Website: apple
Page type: address-validator
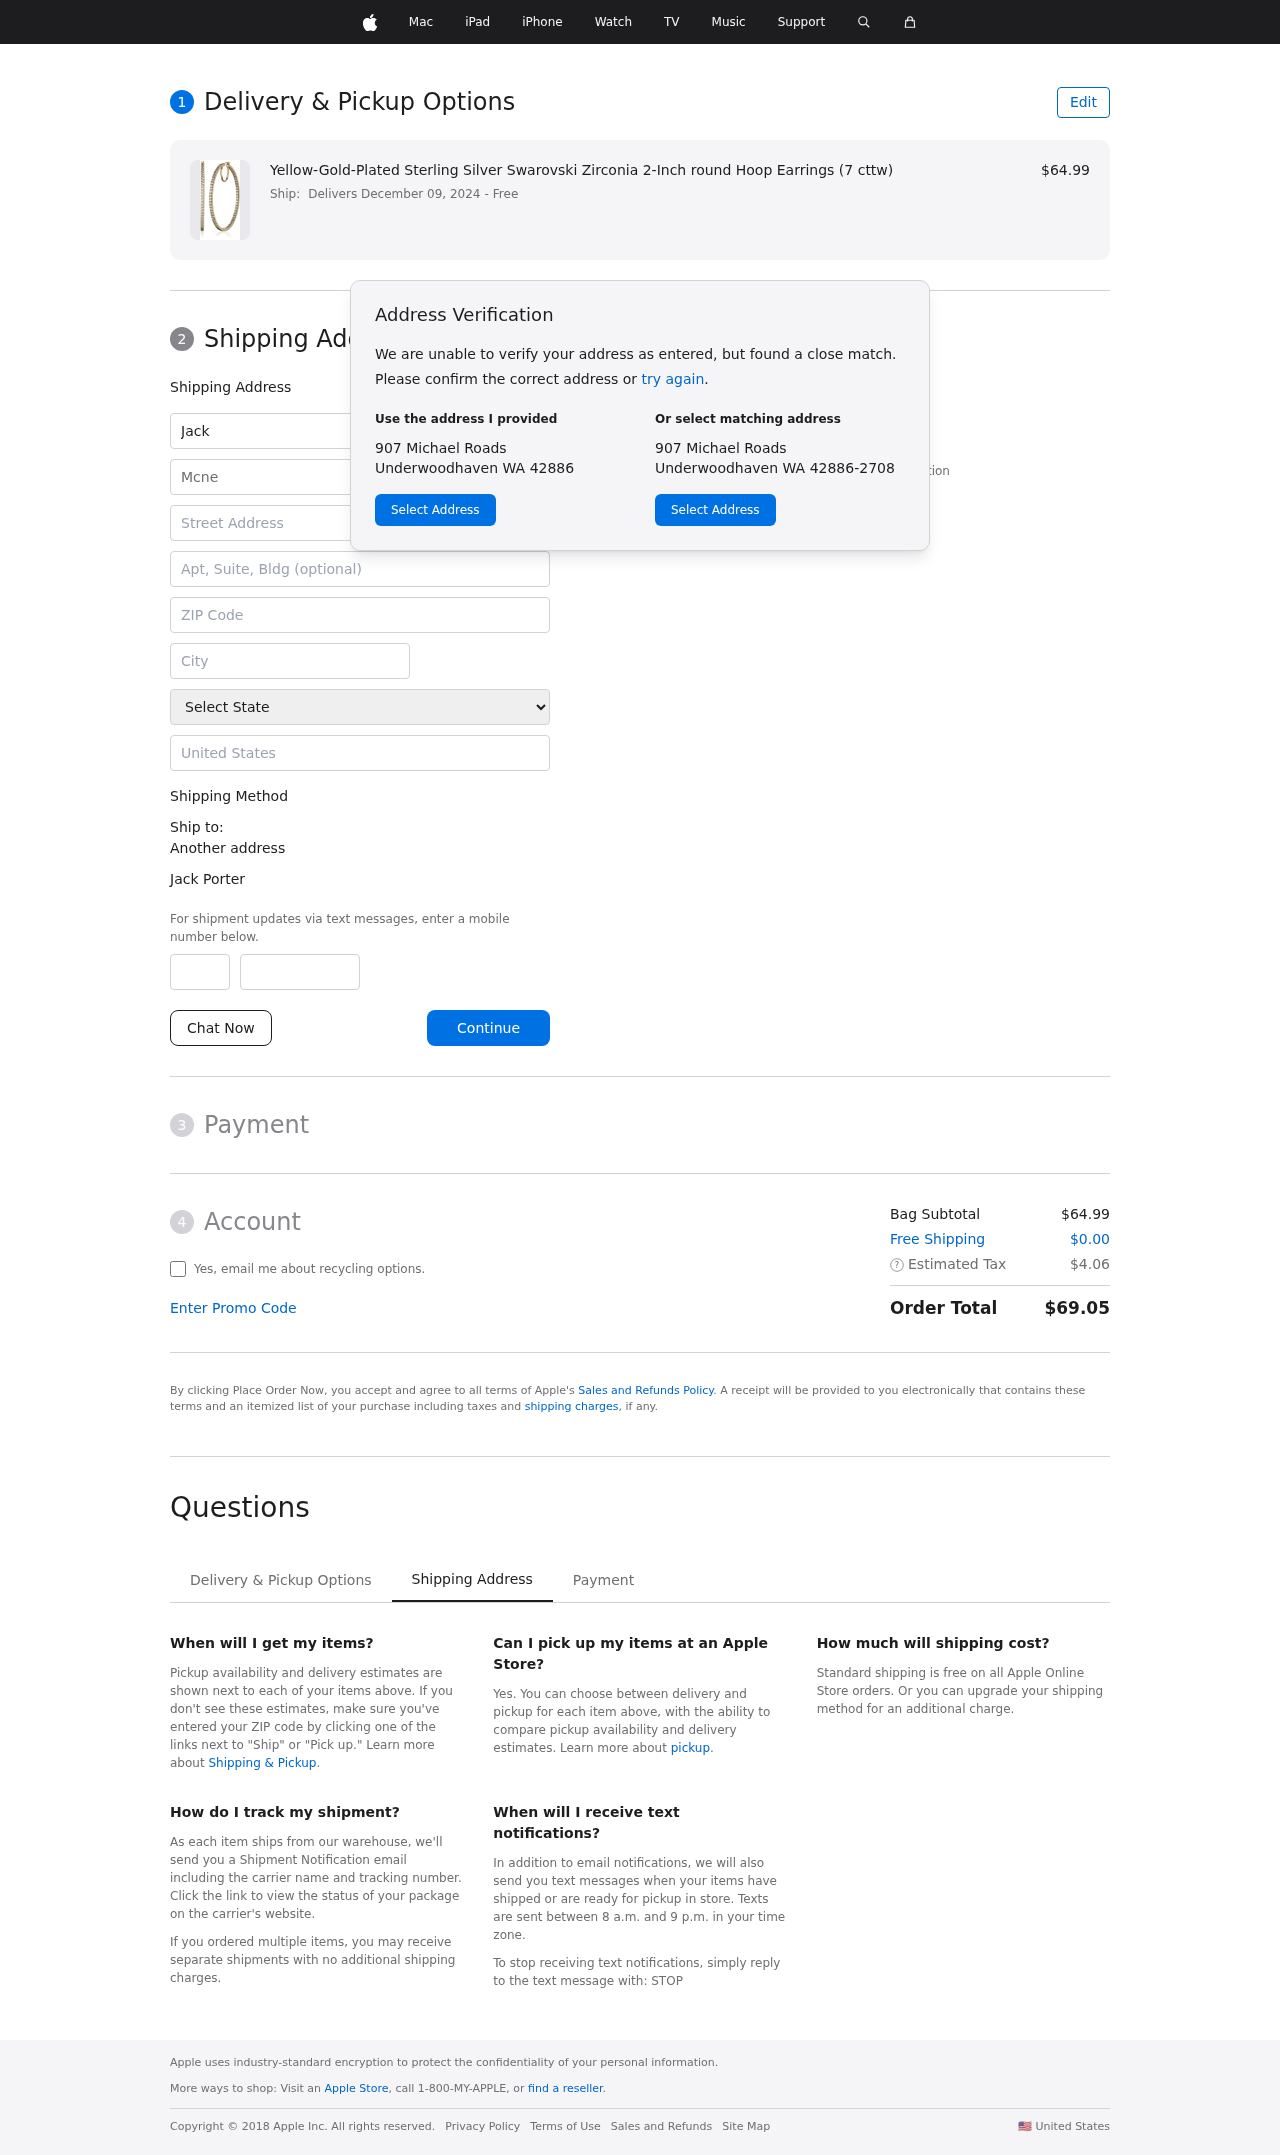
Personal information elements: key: PII_CITY
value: Underwoodhaven
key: PII_COMPANY
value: Mcneil-Bennett
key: PII_COUNTRY
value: United States
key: PII_FIRSTNAME
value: Jack
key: PII_FULLNAME
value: Jack Porter
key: PII_LASTNAME
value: Porter
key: PII_PHONE_AREA
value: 660
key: PII_PHONE_SUFFIX
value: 7504
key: PII_POSTCODE
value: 42886
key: PII_STATE
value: Washington
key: PII_STREET
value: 907 Michael Roads
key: PII_STREET2
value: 5414 Samuel Canyon Apt. 626
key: PII_CITY_STATE_ZIP
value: Underwoodhaven WA 42886
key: PII_STATE_ABBR
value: WA
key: PII_POSTCODE_FULL
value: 42886
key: PII_POSTCODE_NUMERIC
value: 42886
Product elements: key: PRODUCT1_NAME
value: Yellow-Gold-Plated Sterling Silver Swarovski Zirconia 2-Inch round Hoop Earrings (7 cttw)
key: PRODUCT1_PRICE
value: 64.99
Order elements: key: ORDER_DELIVERY_DATE
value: Delivers December 09, 2024
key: ORDER_SUBTOTAL
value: $64.99
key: ORDER_SHIPPING_COST
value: $0.00
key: ORDER_TAX
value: $4.06
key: ORDER_TOTAL
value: $69.05